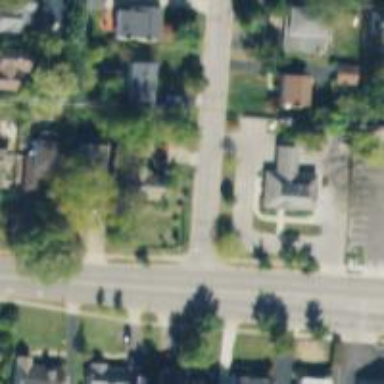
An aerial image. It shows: Residential driveway serving as service road.